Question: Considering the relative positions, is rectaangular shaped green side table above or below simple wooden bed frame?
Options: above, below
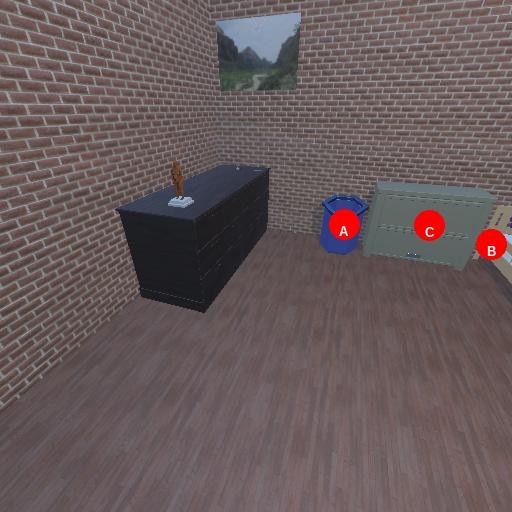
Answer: above